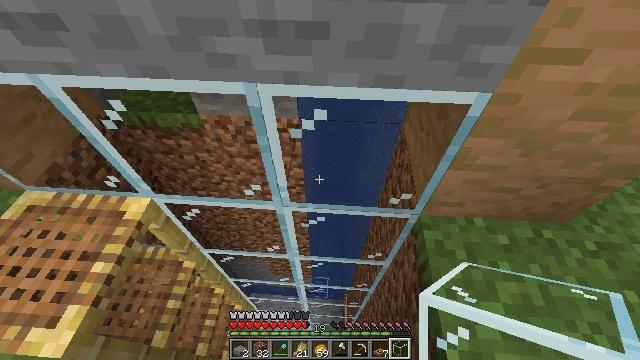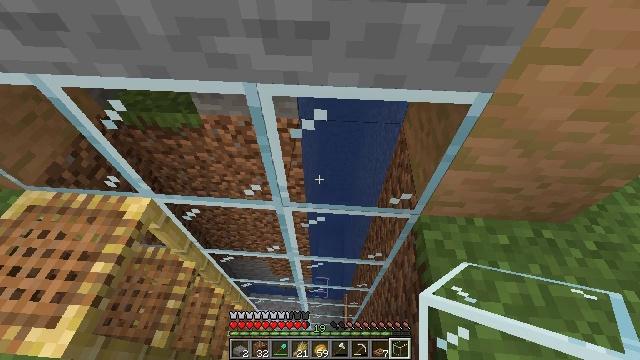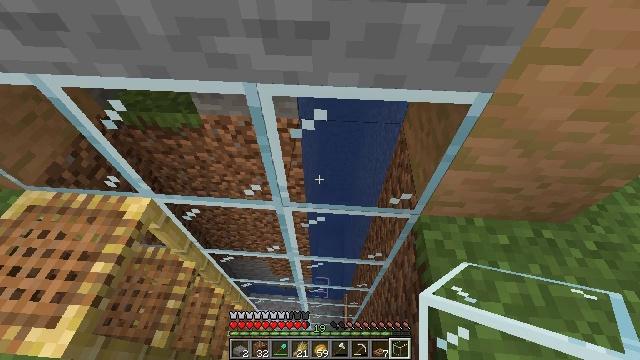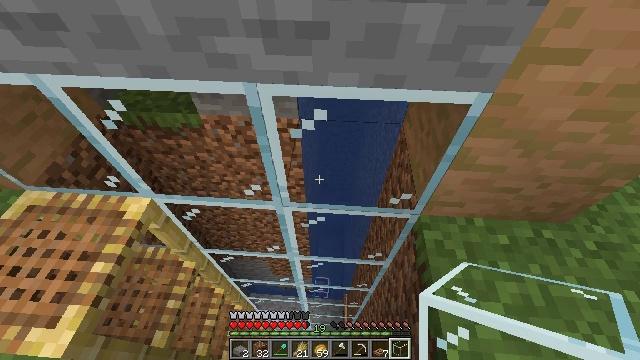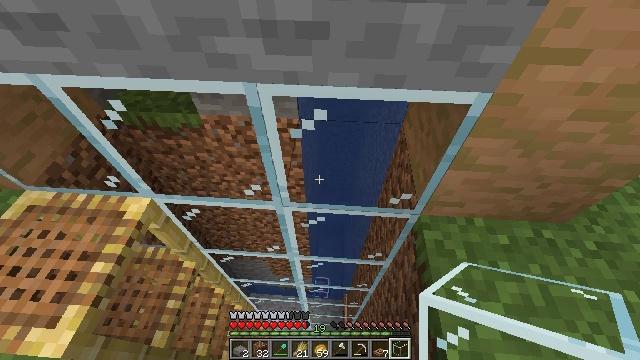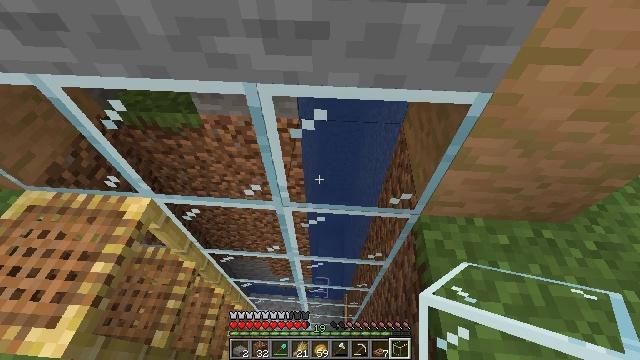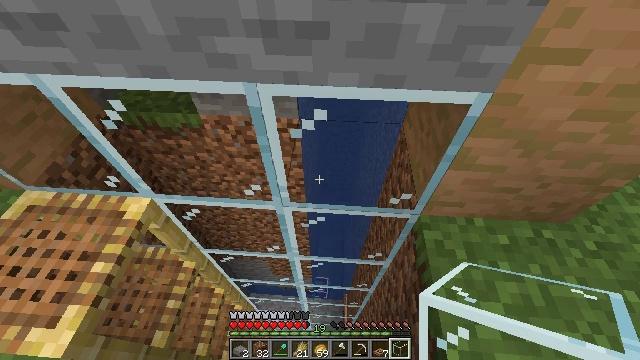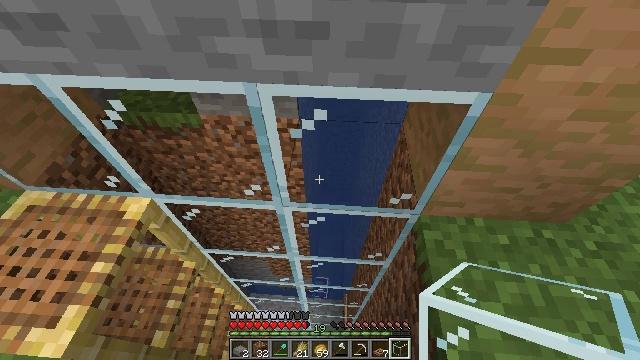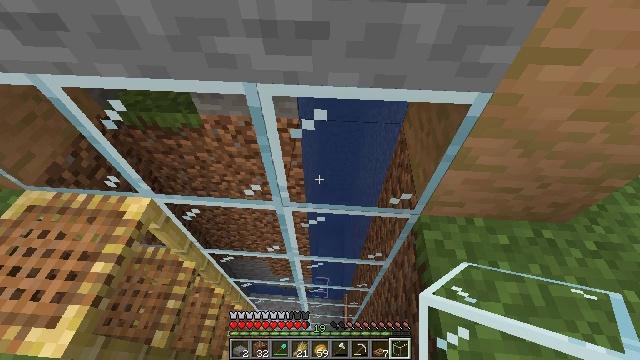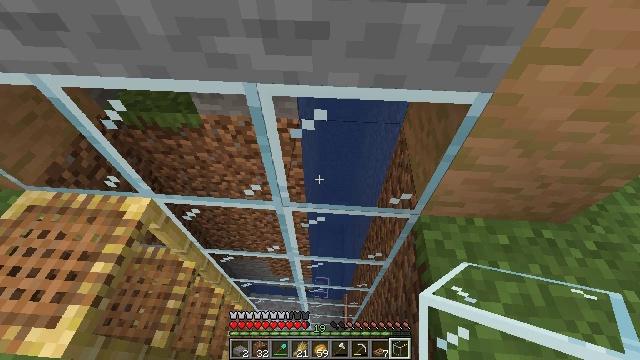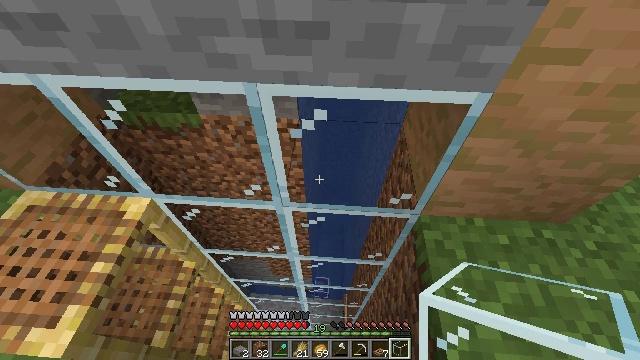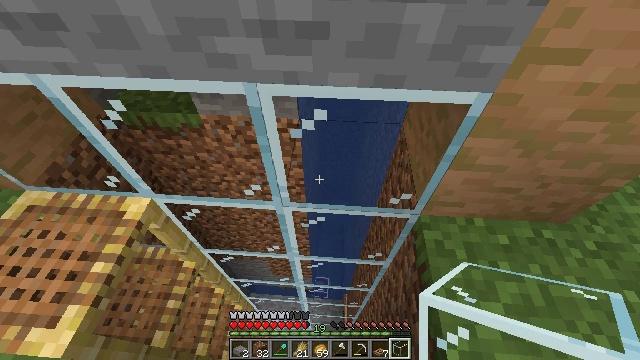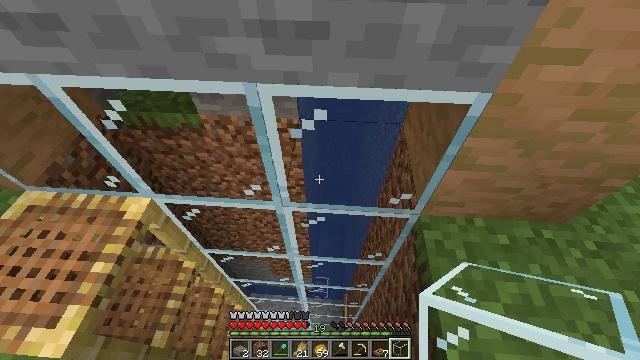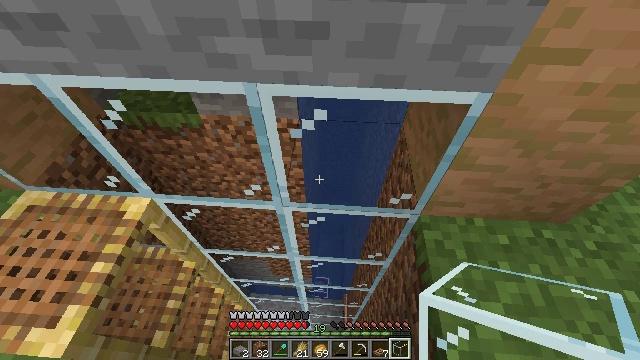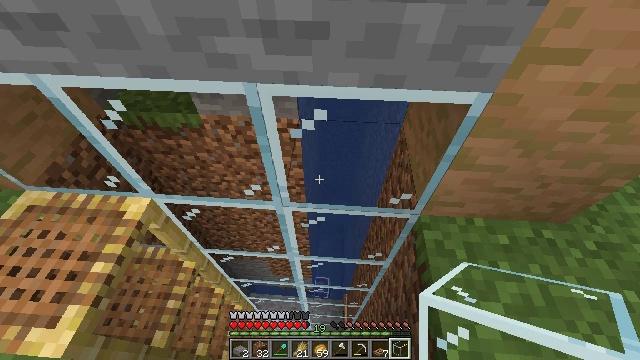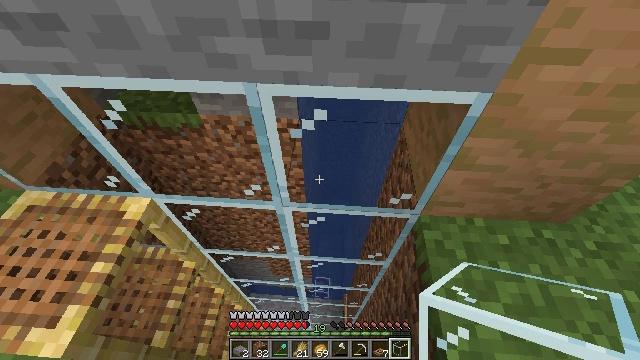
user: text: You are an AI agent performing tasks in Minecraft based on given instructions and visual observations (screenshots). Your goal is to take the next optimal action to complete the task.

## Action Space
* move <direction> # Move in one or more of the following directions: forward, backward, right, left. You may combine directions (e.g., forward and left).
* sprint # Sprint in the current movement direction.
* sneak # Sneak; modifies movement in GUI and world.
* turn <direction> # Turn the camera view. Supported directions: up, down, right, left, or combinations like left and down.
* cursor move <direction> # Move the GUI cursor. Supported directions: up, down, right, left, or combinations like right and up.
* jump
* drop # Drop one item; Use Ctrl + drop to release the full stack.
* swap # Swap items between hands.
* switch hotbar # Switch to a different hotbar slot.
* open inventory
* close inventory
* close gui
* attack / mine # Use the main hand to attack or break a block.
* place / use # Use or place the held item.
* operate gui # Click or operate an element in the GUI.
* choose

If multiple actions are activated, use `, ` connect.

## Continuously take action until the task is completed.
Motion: motion action
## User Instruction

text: Create a jungle sign in the crafting grid.
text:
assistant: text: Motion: no_op
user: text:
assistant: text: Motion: no_op
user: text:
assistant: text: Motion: no_op
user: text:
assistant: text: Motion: no_op
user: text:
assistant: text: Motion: no_op
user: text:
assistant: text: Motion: no_op
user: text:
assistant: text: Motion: no_op
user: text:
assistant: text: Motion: no_op
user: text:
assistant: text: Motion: no_op
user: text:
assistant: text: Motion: no_op
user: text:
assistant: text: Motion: no_op
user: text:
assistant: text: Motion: no_op
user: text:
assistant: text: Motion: no_op
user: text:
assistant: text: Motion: no_op
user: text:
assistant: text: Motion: no_op
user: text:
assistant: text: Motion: no_op
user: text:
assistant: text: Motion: no_op
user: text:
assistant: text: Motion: no_op
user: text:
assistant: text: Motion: no_op
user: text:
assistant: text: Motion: no_op
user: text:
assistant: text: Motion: no_op
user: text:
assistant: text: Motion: no_op
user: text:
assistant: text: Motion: no_op
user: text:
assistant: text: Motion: no_op
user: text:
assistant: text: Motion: no_op
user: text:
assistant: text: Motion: no_op
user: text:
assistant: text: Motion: no_op
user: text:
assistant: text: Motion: no_op
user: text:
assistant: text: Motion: no_op
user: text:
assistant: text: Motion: no_op